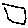
Label: square